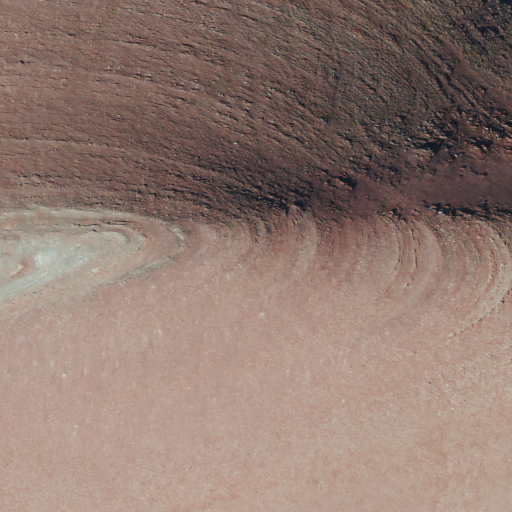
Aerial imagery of mountain in Montana named Bear Mountain containing barren land, evergreen forest, and shrub